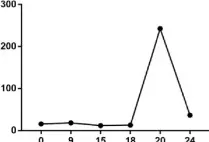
CA125.
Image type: pathology (immunostaining)